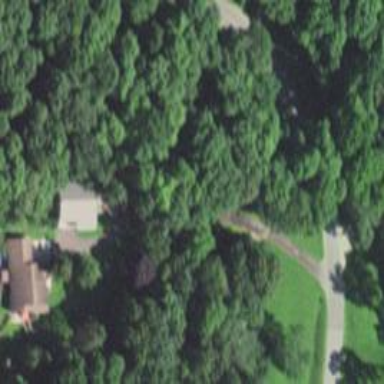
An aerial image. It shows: Driveway.